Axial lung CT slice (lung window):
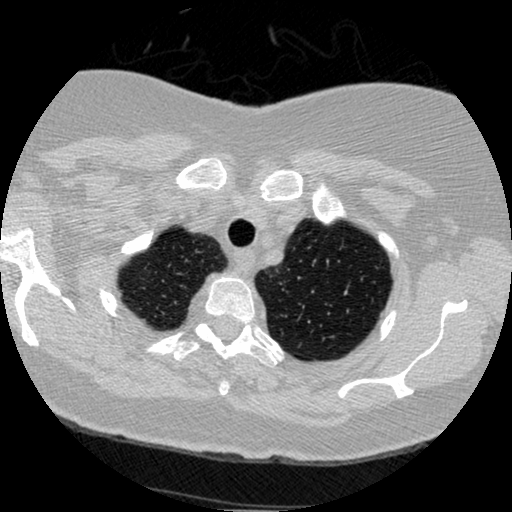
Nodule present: no